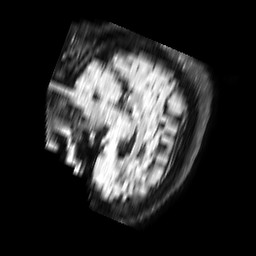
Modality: FLAIR
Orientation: sagittal
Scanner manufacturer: philips
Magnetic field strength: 1.5 T
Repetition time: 6 s
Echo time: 0.09768 s